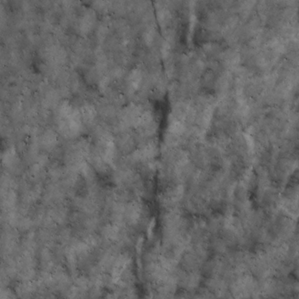
Label: non_frost